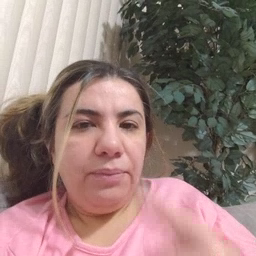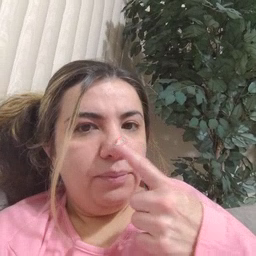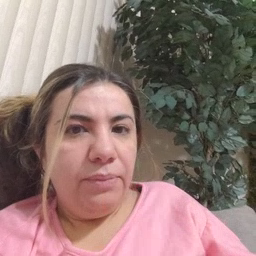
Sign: nose